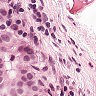
Metastatic tissue present: yes